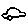
Label: car